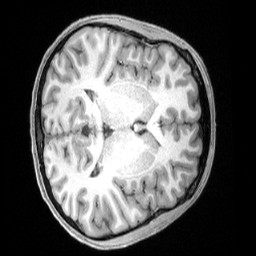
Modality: T1w
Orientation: axial
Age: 30
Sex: female
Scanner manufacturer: siemens
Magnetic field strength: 3 T
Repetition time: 2.4 s
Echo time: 0.00228 s